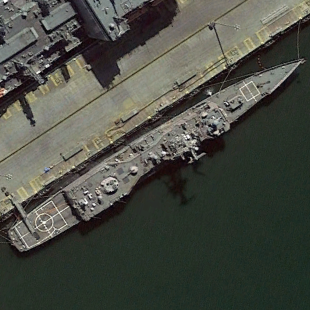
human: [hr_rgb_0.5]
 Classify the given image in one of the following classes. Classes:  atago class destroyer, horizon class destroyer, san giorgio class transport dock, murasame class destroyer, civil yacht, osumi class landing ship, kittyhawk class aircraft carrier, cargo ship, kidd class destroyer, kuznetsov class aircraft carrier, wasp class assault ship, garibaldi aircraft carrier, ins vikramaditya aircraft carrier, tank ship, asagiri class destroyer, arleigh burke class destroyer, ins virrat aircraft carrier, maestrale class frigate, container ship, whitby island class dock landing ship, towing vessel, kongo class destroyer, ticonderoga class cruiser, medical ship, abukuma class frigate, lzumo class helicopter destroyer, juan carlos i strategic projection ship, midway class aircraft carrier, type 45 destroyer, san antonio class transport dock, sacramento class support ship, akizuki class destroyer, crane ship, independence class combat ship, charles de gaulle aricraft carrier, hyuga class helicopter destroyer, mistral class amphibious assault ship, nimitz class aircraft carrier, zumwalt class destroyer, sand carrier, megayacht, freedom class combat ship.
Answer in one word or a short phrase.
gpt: Ticonderoga class cruiser